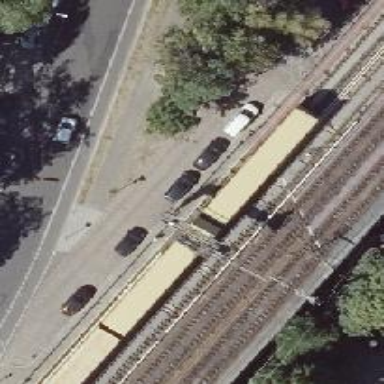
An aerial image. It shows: Railway signal.